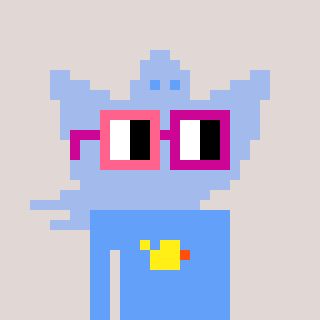
a pixel art character with square pink and red glasses, a ghost-B-shaped head and a blue-colored body on a warm background